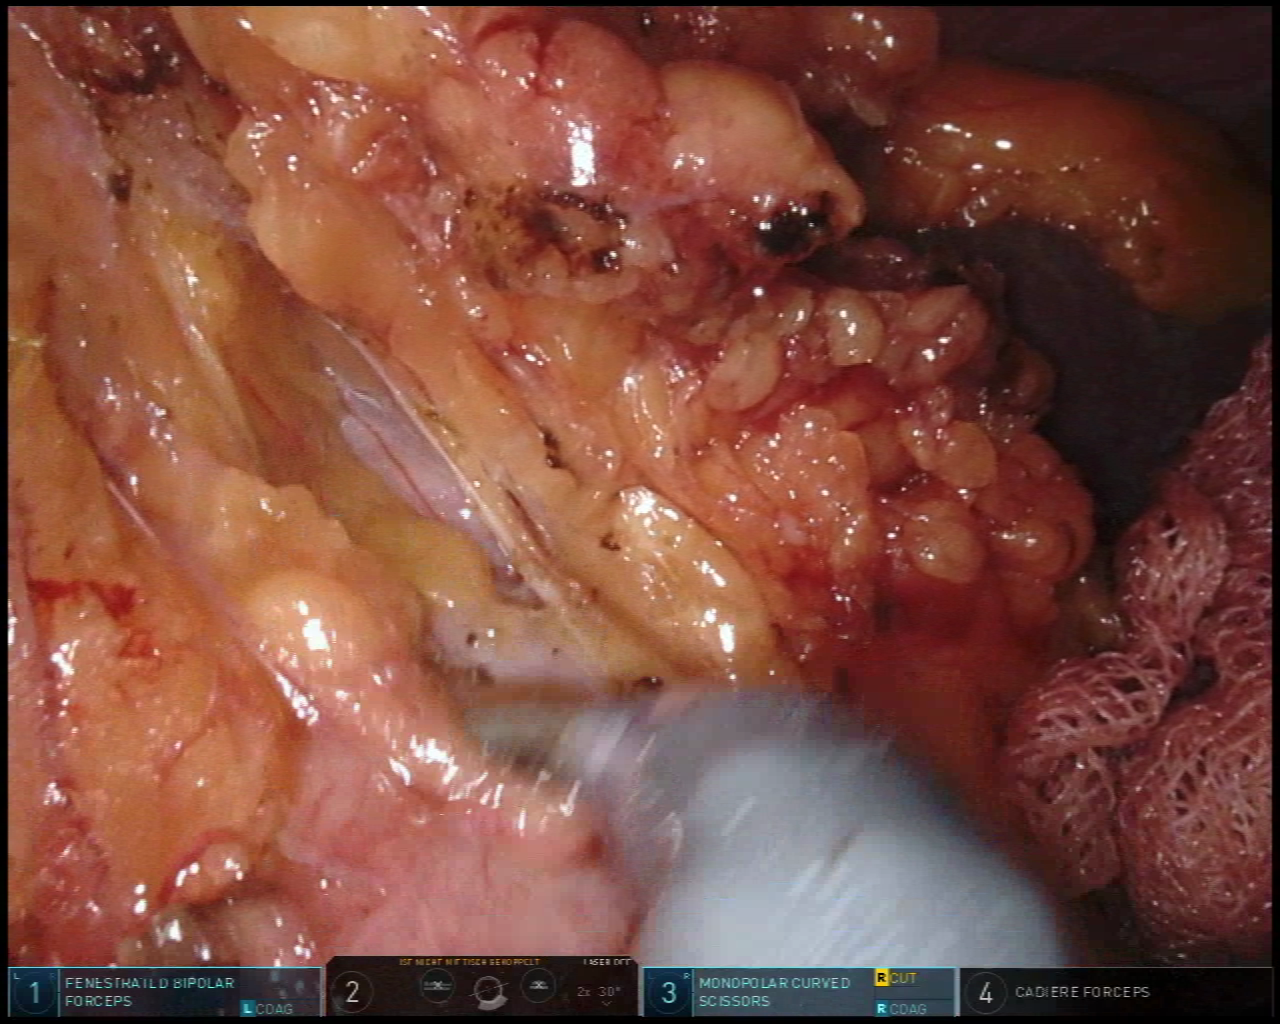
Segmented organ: stomach
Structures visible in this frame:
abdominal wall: yes
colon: no
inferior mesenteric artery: no
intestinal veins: no
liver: no
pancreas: no
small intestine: no
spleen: yes
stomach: yes
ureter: no
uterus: no
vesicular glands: no